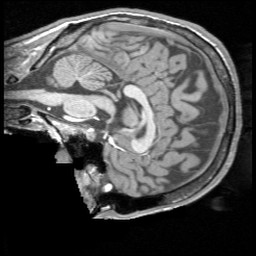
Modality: T1w
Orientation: sagittal